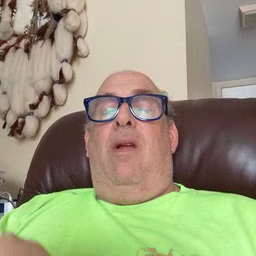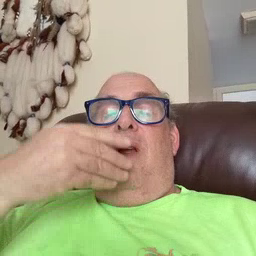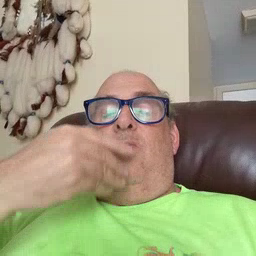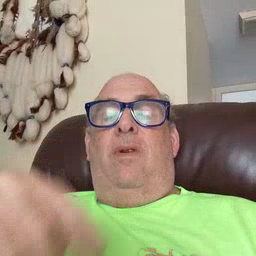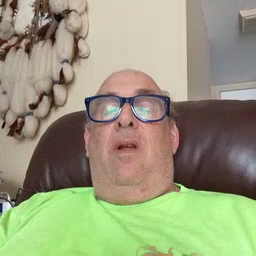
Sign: cereal